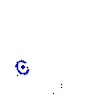
Particle: proton